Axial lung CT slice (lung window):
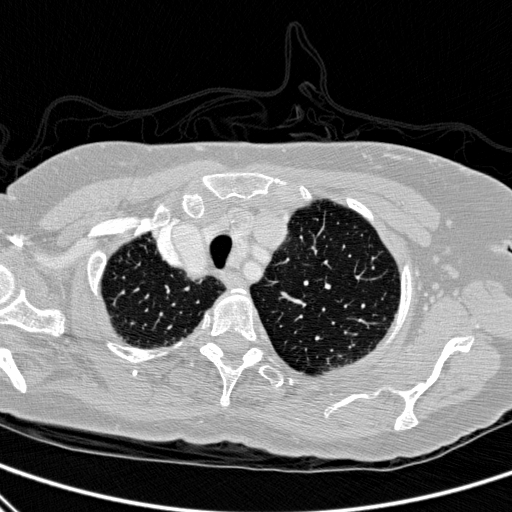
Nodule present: no